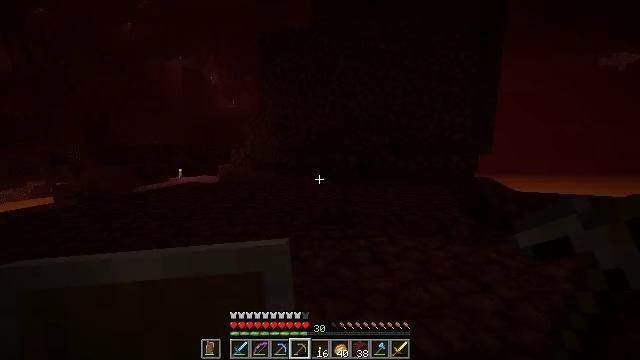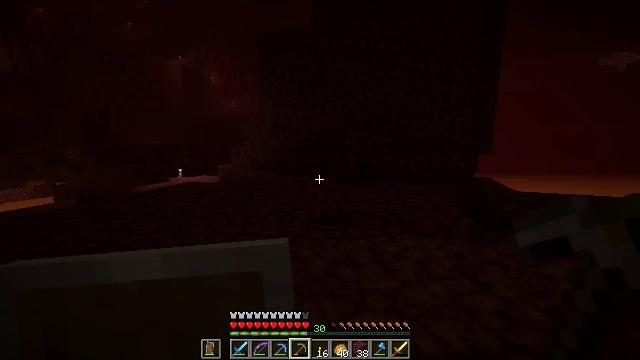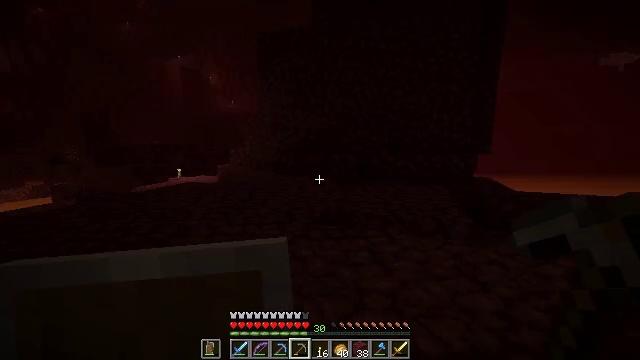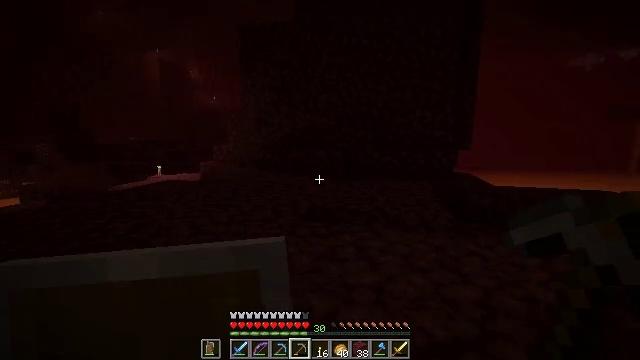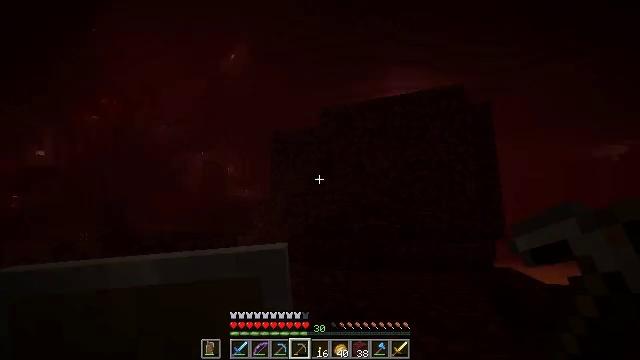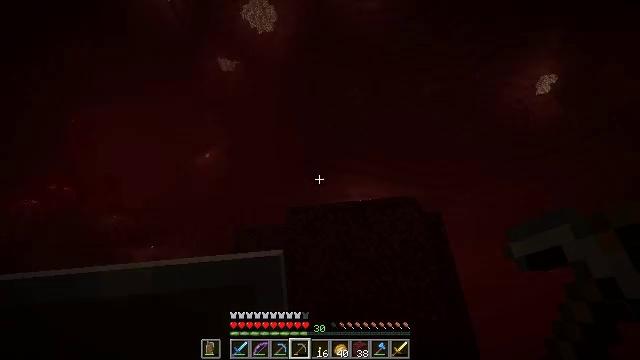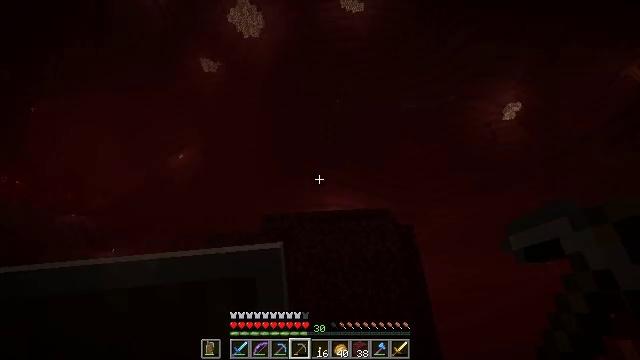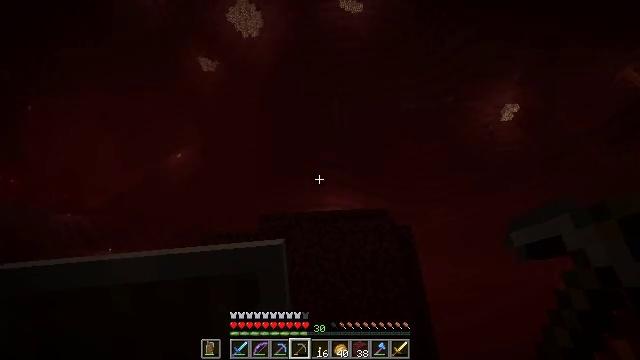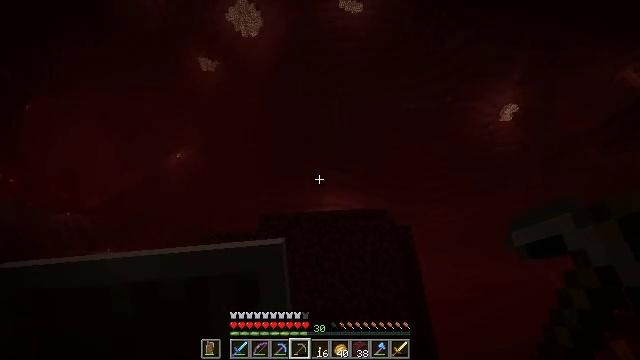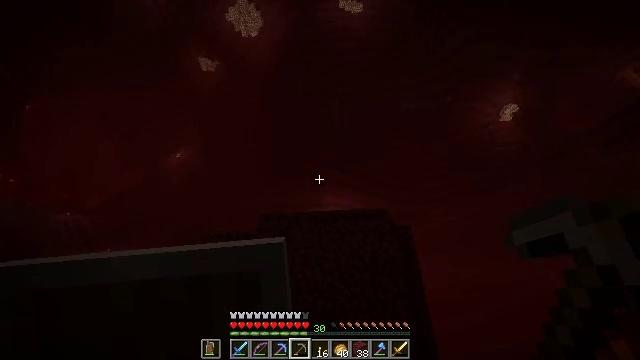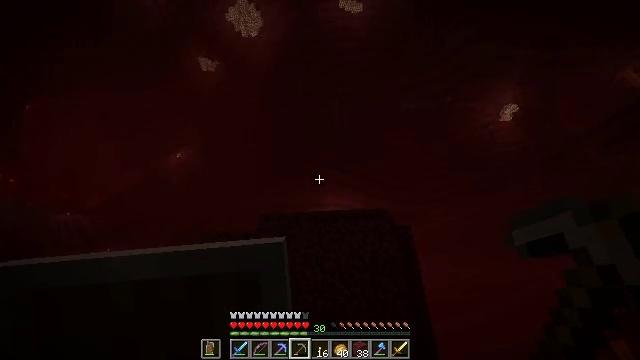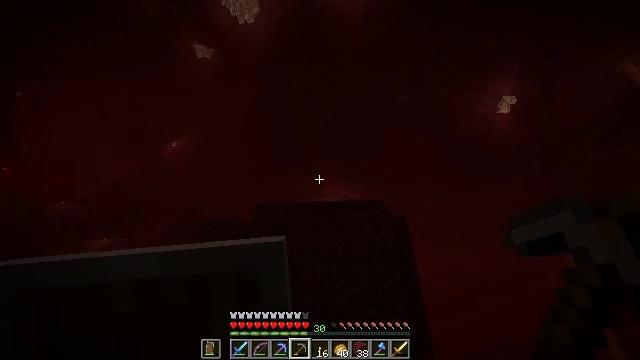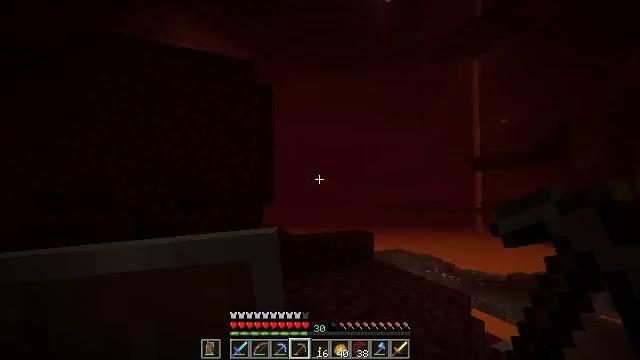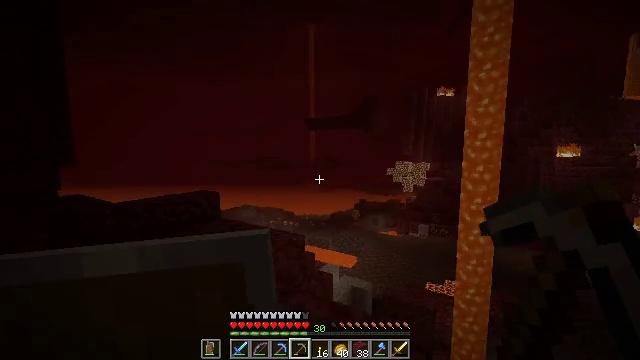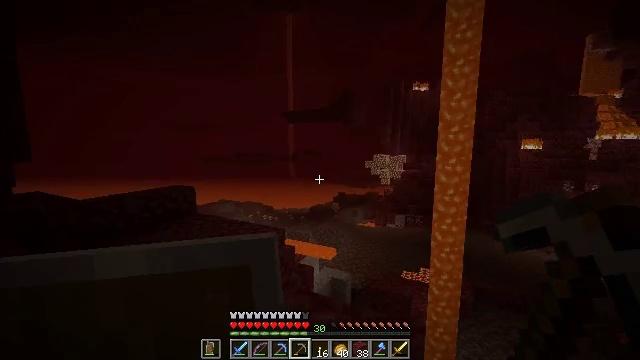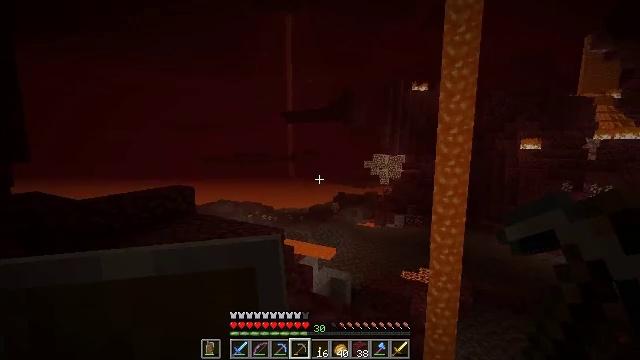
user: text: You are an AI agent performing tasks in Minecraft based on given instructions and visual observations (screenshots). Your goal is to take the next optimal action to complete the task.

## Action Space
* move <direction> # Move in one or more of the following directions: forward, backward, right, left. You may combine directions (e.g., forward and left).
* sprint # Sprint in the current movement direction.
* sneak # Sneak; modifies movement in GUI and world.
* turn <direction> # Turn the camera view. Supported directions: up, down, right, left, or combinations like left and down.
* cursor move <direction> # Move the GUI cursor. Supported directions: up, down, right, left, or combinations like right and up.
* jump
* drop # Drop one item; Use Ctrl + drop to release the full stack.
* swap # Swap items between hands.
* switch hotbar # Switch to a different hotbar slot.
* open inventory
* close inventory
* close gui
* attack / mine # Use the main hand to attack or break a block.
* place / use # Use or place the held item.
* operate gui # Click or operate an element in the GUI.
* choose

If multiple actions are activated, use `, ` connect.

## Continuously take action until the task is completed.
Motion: motion action
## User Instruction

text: Collect netherrack in the Nether.
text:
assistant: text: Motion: no_op
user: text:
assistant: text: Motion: no_op
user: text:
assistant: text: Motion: turn right
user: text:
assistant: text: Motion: turn left and up
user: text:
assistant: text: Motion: turn right and up
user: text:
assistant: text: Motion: turn right and up
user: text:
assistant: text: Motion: no_op
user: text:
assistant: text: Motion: no_op
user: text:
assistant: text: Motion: no_op
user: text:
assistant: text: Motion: no_op
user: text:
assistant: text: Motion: turn down
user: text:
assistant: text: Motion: turn right and down
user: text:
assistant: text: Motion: turn right and down
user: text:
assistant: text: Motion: turn right and down
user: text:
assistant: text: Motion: no_op
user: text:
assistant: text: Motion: no_op
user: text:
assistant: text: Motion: turn right and down
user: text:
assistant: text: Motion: no_op
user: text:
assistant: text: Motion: turn right and down
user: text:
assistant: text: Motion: turn right and down
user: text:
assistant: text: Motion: turn right
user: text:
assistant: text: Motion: turn up
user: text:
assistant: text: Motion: no_op
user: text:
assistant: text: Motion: turn right and up
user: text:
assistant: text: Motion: no_op
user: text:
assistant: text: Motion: no_op
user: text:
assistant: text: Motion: no_op
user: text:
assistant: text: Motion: no_op
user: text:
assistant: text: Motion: no_op
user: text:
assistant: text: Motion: no_op